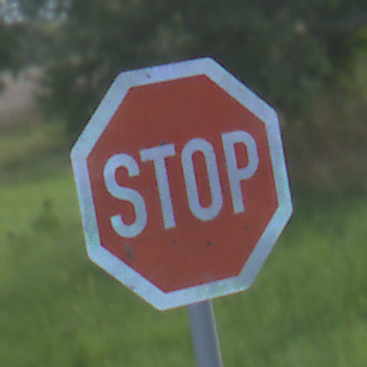
Verkehrszeichen: Stop
Umgebung: Outdoor, Nature
Tageszeit: MorningAfternoon
Wetter: PartlyCloudy
Licht: Natural
Jahreszeit: NotSpecified
Kontrast: MediumContrast